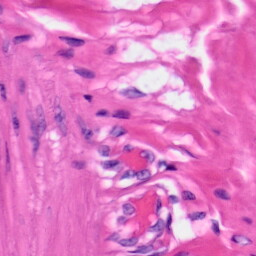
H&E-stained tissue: Skin